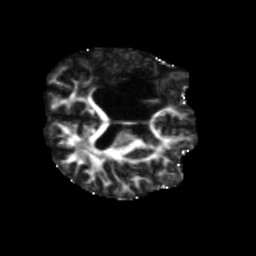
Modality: FA
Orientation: axial
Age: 57
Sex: male
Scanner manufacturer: siemens
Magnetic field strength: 3 T
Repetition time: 5.47 s
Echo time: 0.0854 s